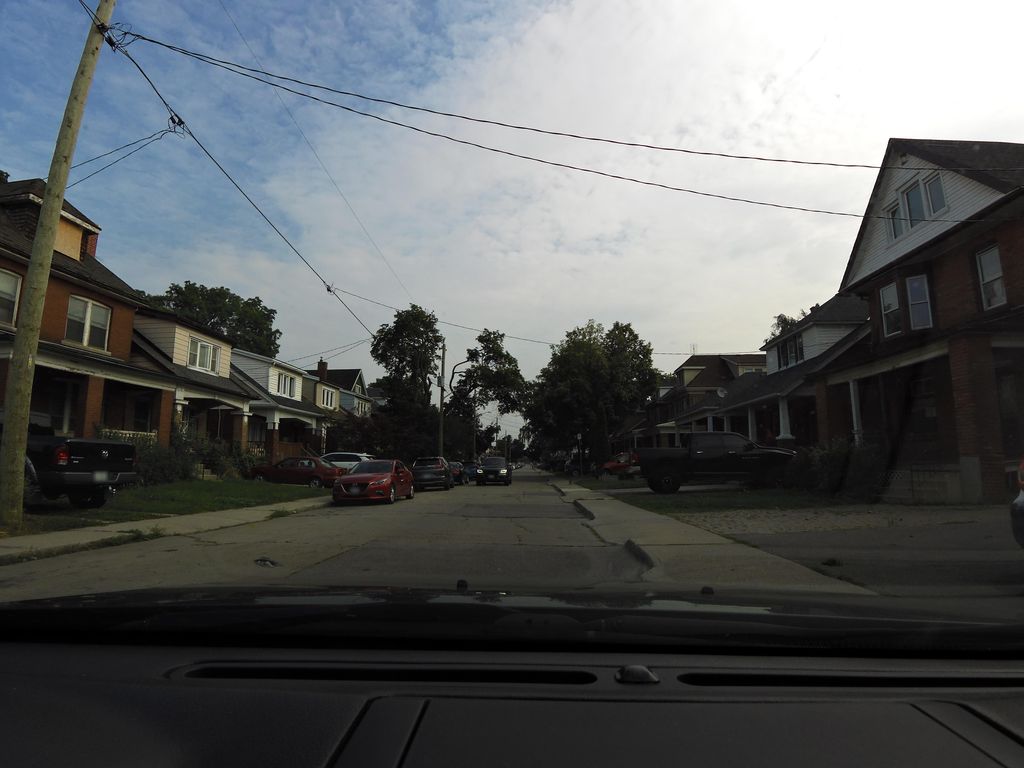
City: hamilton